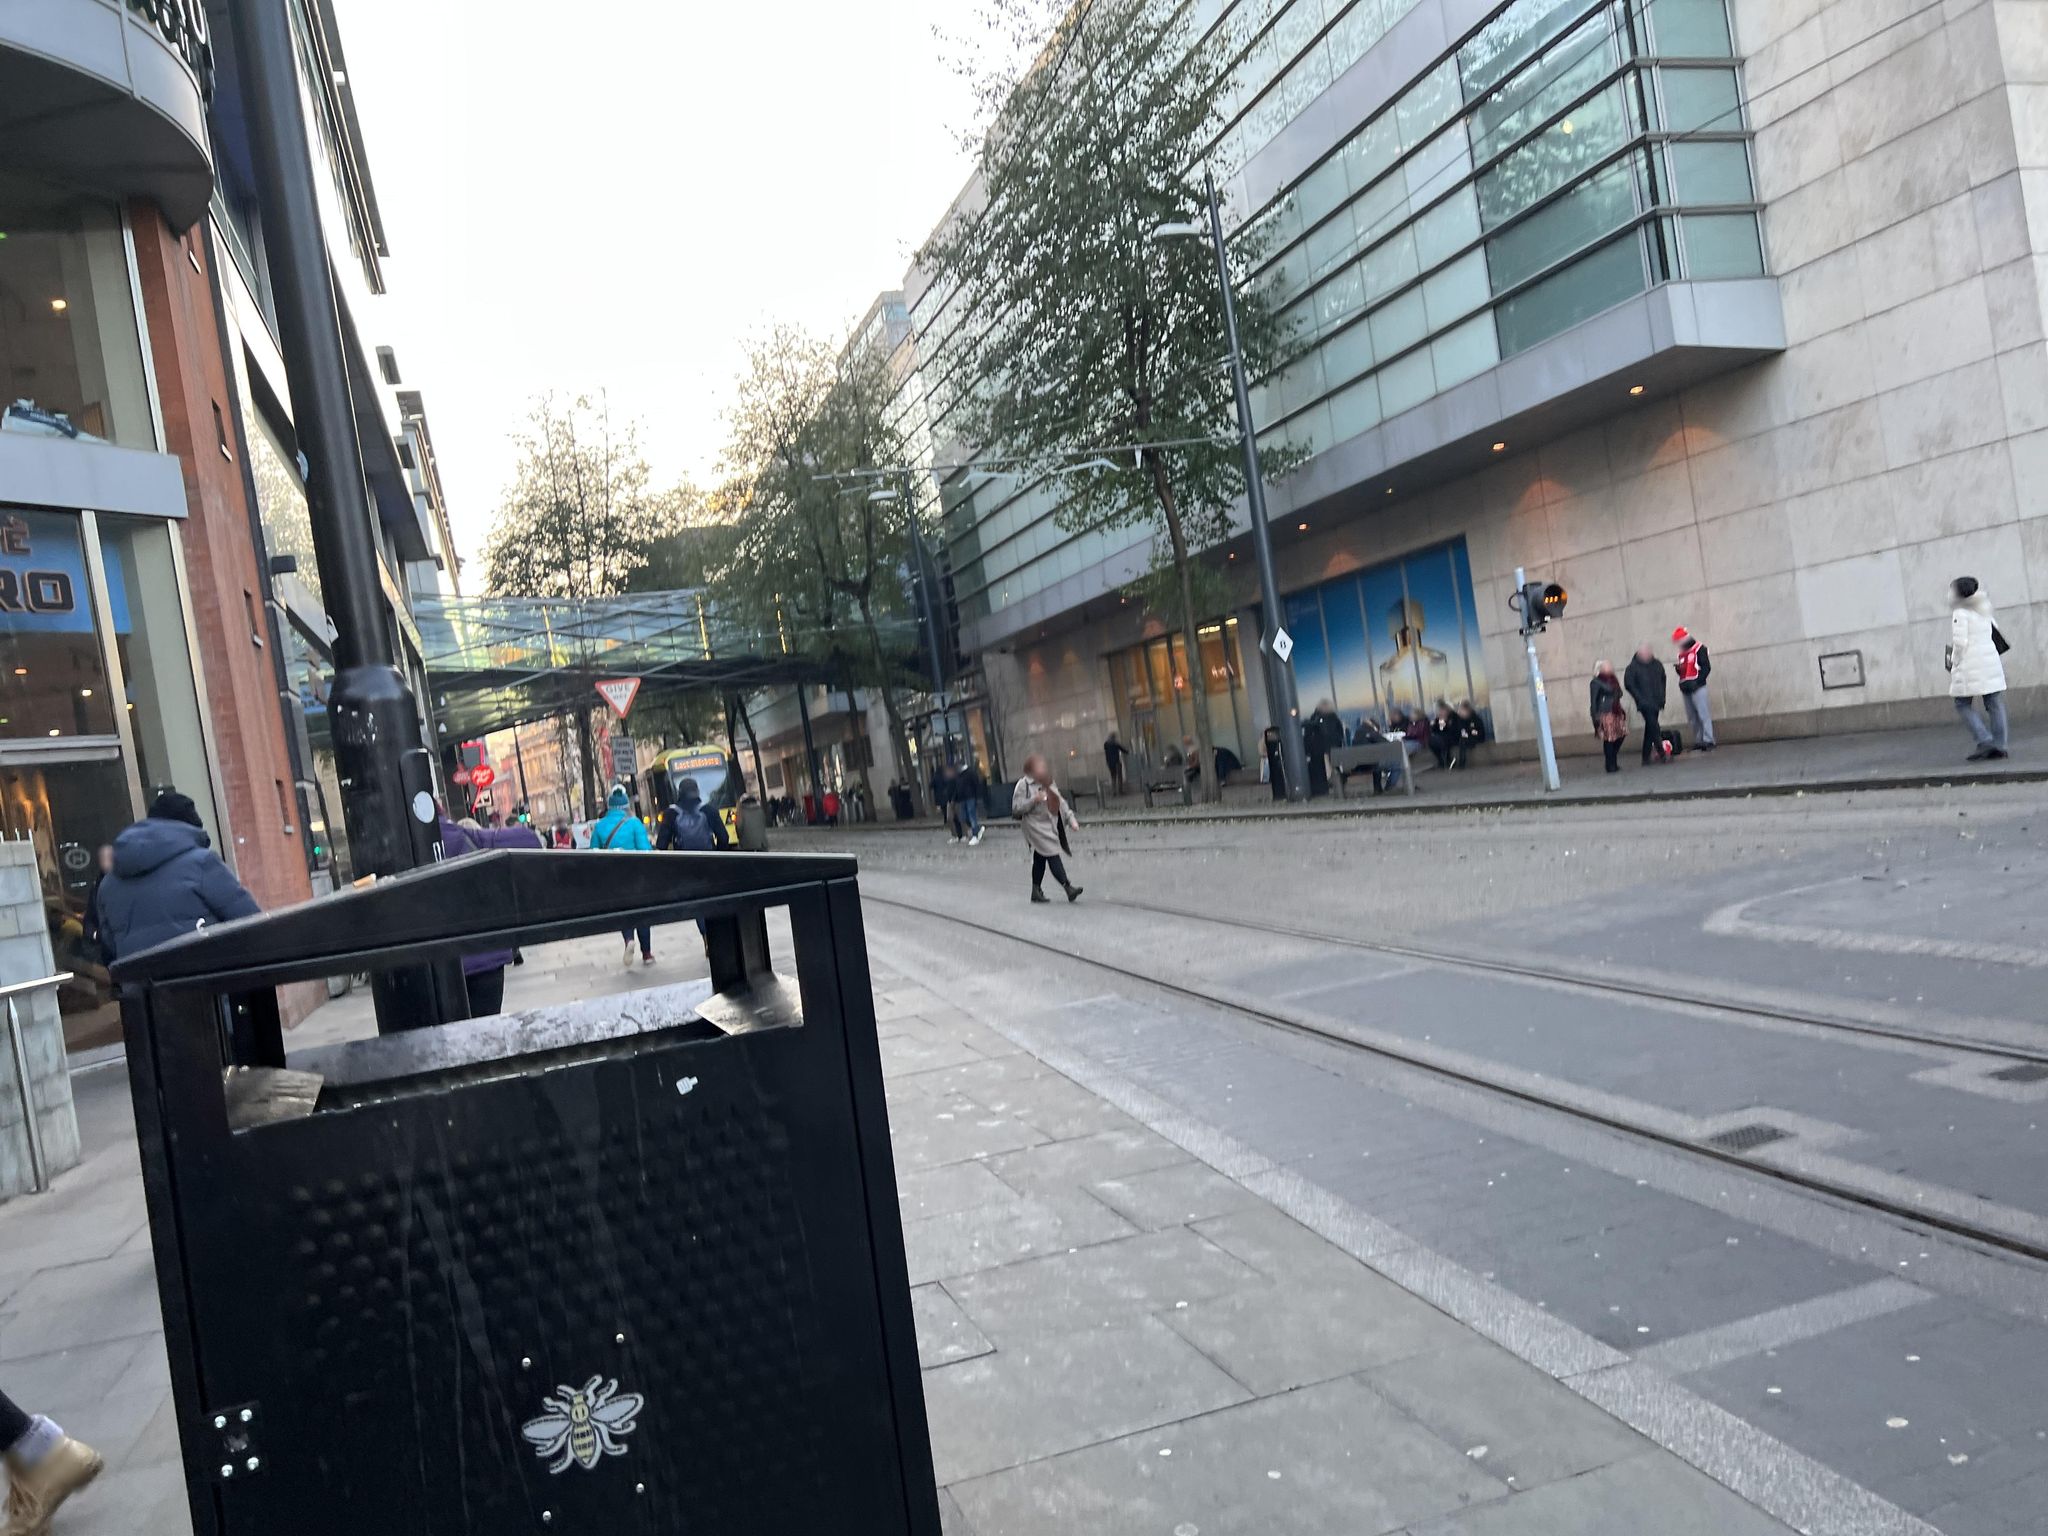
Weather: clear
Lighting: day
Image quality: good
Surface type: walking surface
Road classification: steps, pedestrian
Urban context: urban centre
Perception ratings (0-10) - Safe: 0.95, Lively: 5.04, Beautiful: 1.69, Boring: 4.42, Depressing: 4.73, Wealthy: 7.13